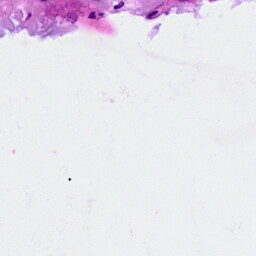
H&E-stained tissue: Breast